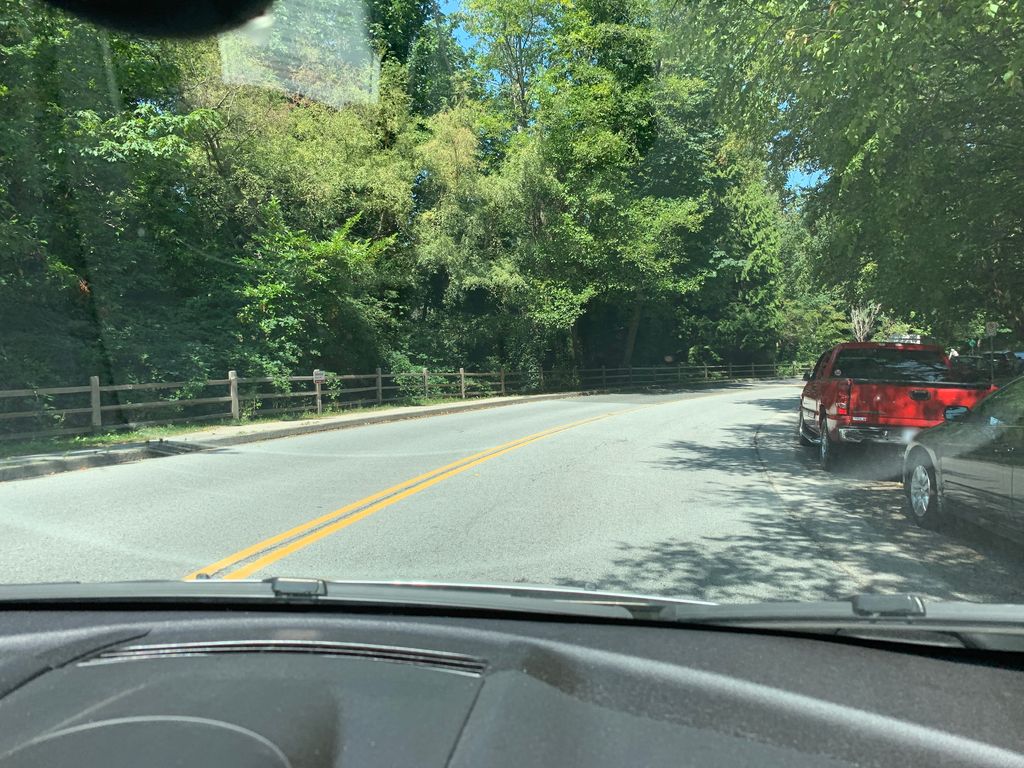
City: vancouver